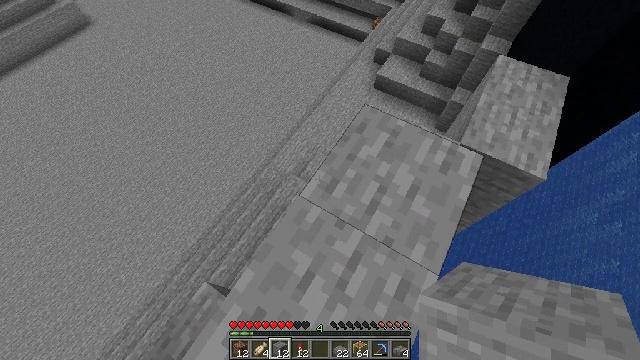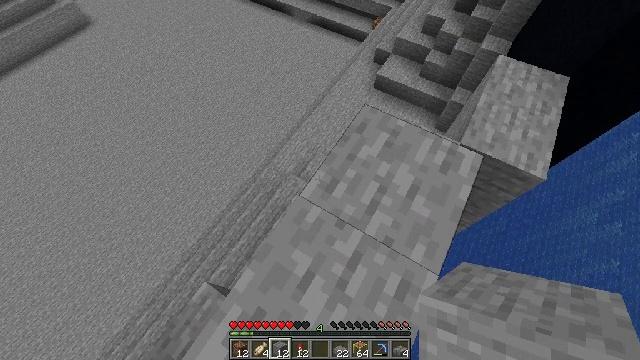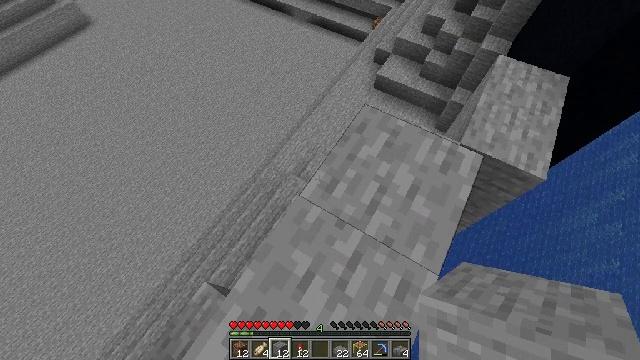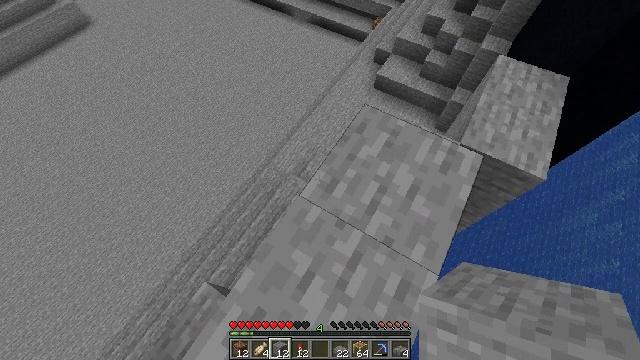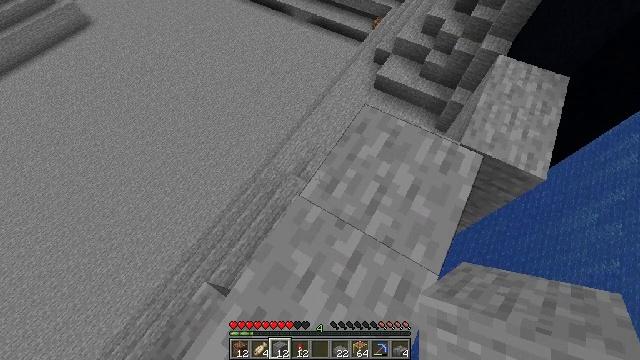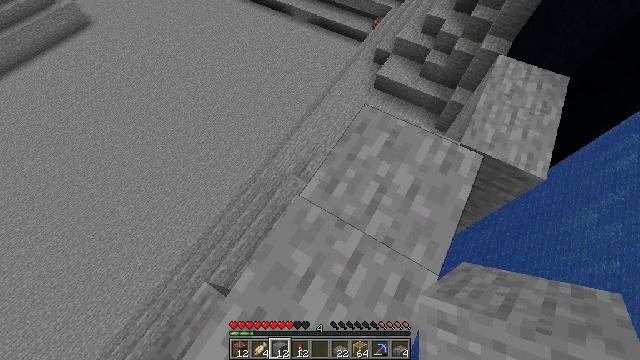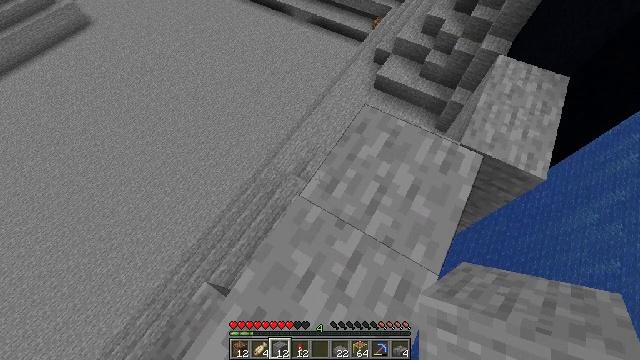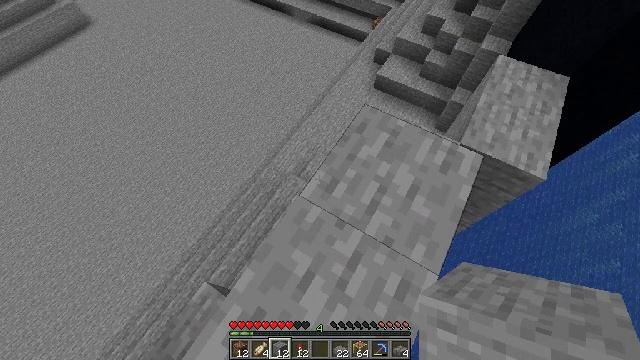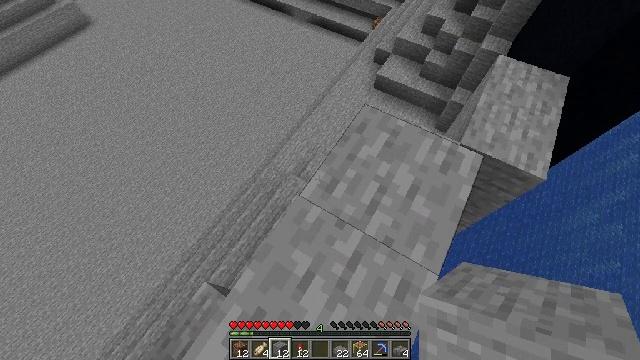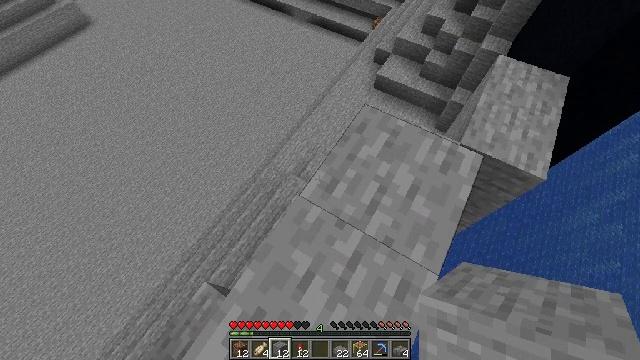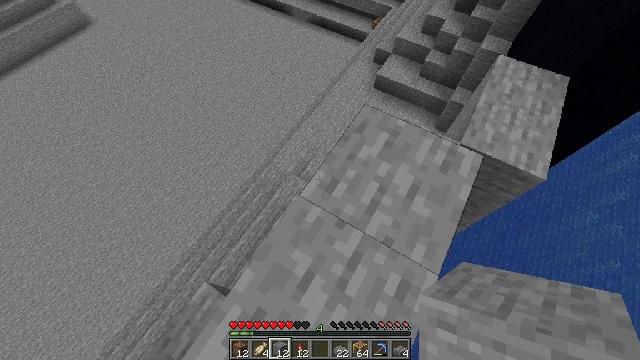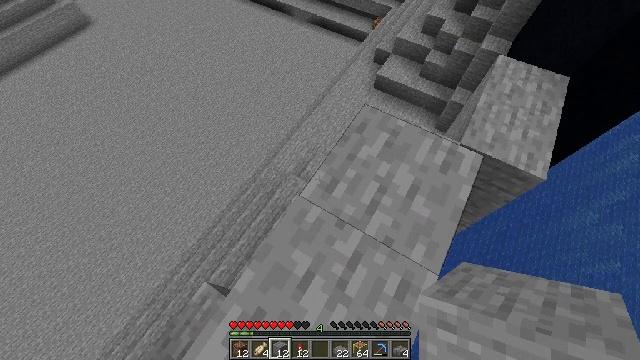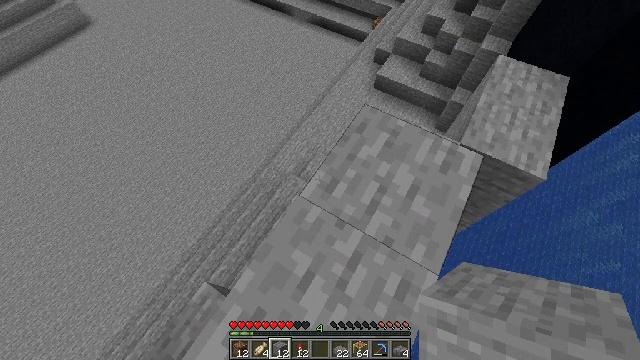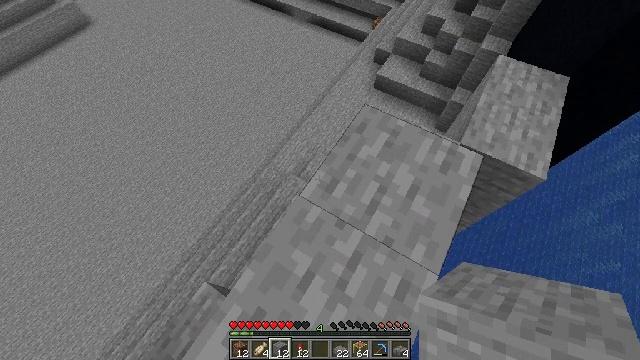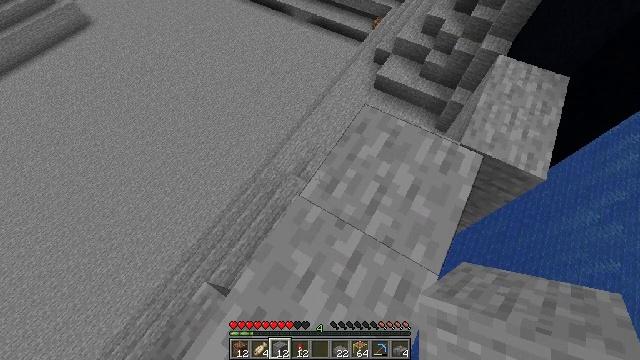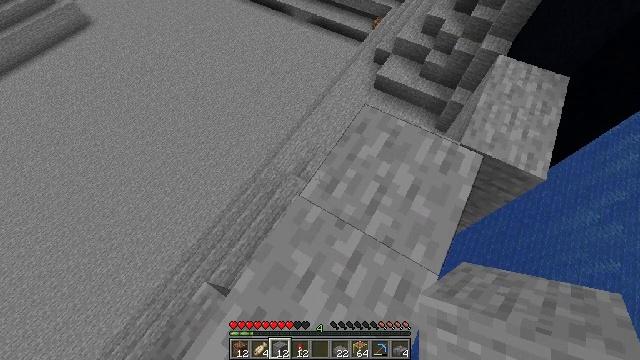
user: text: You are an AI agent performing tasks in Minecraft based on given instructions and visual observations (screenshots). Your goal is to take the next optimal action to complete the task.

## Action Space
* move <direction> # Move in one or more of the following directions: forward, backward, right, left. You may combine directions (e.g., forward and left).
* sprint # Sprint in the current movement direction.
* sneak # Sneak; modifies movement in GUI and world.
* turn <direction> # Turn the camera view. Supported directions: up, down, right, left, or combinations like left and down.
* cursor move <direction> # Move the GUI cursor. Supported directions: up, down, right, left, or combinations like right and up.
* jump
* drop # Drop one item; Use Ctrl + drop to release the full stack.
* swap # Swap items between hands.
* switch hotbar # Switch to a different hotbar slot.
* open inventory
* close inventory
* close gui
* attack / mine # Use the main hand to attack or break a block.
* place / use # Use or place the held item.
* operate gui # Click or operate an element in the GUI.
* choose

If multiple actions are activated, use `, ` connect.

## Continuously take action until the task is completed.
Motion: motion action
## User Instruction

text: Mine the shulker box.
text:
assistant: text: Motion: no_op
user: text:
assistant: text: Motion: no_op
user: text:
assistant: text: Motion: no_op
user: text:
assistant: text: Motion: no_op
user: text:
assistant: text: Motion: no_op
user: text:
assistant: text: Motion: no_op
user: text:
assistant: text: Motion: no_op
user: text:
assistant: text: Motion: no_op
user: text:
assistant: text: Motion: no_op
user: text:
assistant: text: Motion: no_op
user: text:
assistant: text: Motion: no_op
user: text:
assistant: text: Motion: no_op
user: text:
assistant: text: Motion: no_op
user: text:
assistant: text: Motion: no_op
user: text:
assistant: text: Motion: no_op
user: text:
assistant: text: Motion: no_op
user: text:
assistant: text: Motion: no_op
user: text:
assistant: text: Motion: no_op
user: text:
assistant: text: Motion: no_op
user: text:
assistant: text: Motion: no_op
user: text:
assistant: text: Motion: no_op
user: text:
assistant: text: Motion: no_op
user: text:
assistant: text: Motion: no_op
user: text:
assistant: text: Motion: no_op
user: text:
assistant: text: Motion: no_op
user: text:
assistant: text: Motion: no_op
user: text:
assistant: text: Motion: no_op
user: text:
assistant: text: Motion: no_op
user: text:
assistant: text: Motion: no_op
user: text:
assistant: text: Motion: no_op